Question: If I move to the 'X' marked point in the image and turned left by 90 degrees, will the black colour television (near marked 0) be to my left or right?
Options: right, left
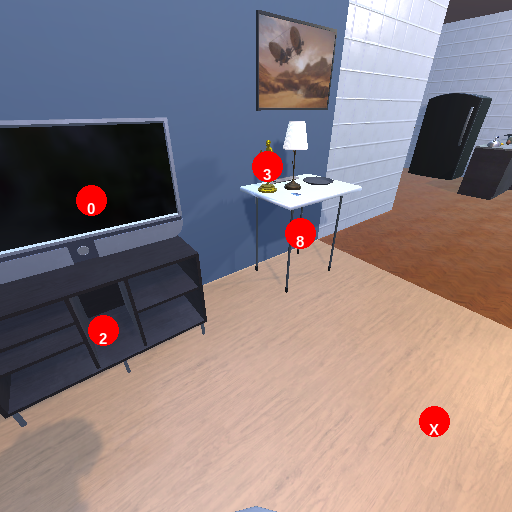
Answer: right